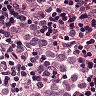
Metastatic tissue present: yes